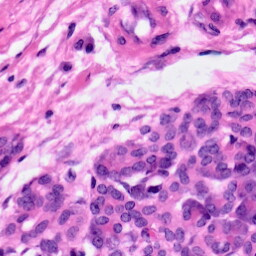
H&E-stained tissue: Pancreatic